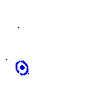
Particle: proton